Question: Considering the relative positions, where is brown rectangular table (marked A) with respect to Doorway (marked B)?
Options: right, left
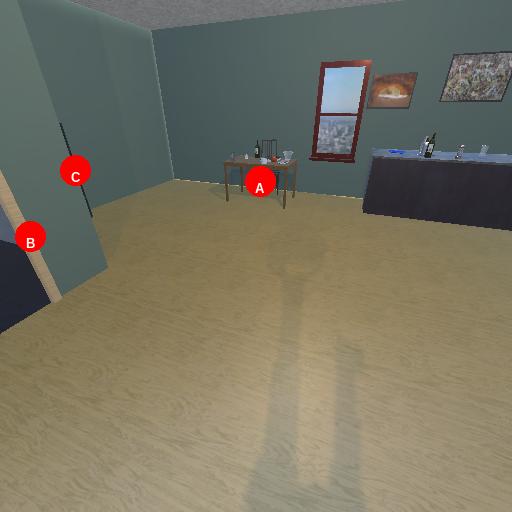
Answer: right